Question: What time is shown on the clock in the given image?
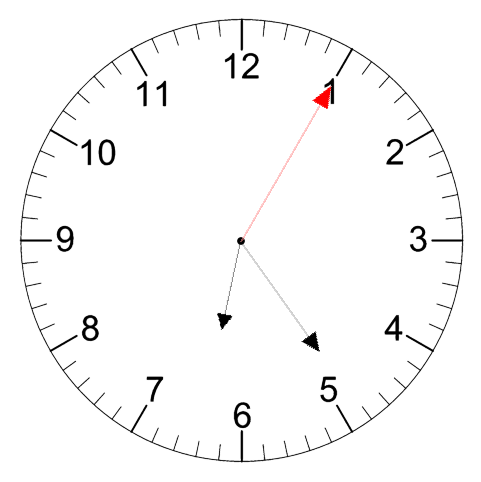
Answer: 06:24:05